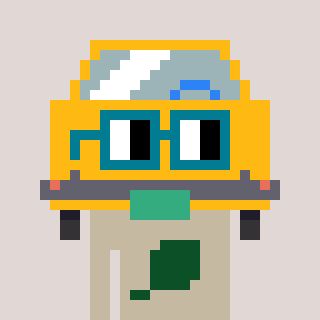
a pixel art character with square dark green glasses, a taxi-shaped head and a bege-colored body on a warm background